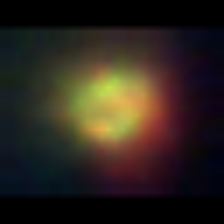
Taxon: NanoPlankton
Group: Other